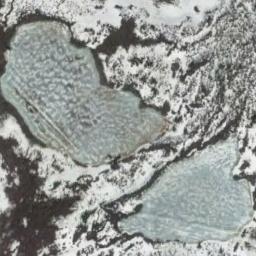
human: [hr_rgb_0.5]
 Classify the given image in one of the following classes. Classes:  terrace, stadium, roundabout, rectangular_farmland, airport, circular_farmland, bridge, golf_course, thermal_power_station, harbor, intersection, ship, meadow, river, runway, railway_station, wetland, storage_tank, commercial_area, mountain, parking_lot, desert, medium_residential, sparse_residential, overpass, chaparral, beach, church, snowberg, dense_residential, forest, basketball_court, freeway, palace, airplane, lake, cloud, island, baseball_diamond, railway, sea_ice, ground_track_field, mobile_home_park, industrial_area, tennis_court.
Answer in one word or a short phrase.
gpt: lake